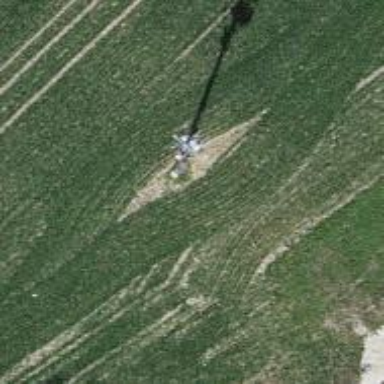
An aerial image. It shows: Power pole.